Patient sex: M
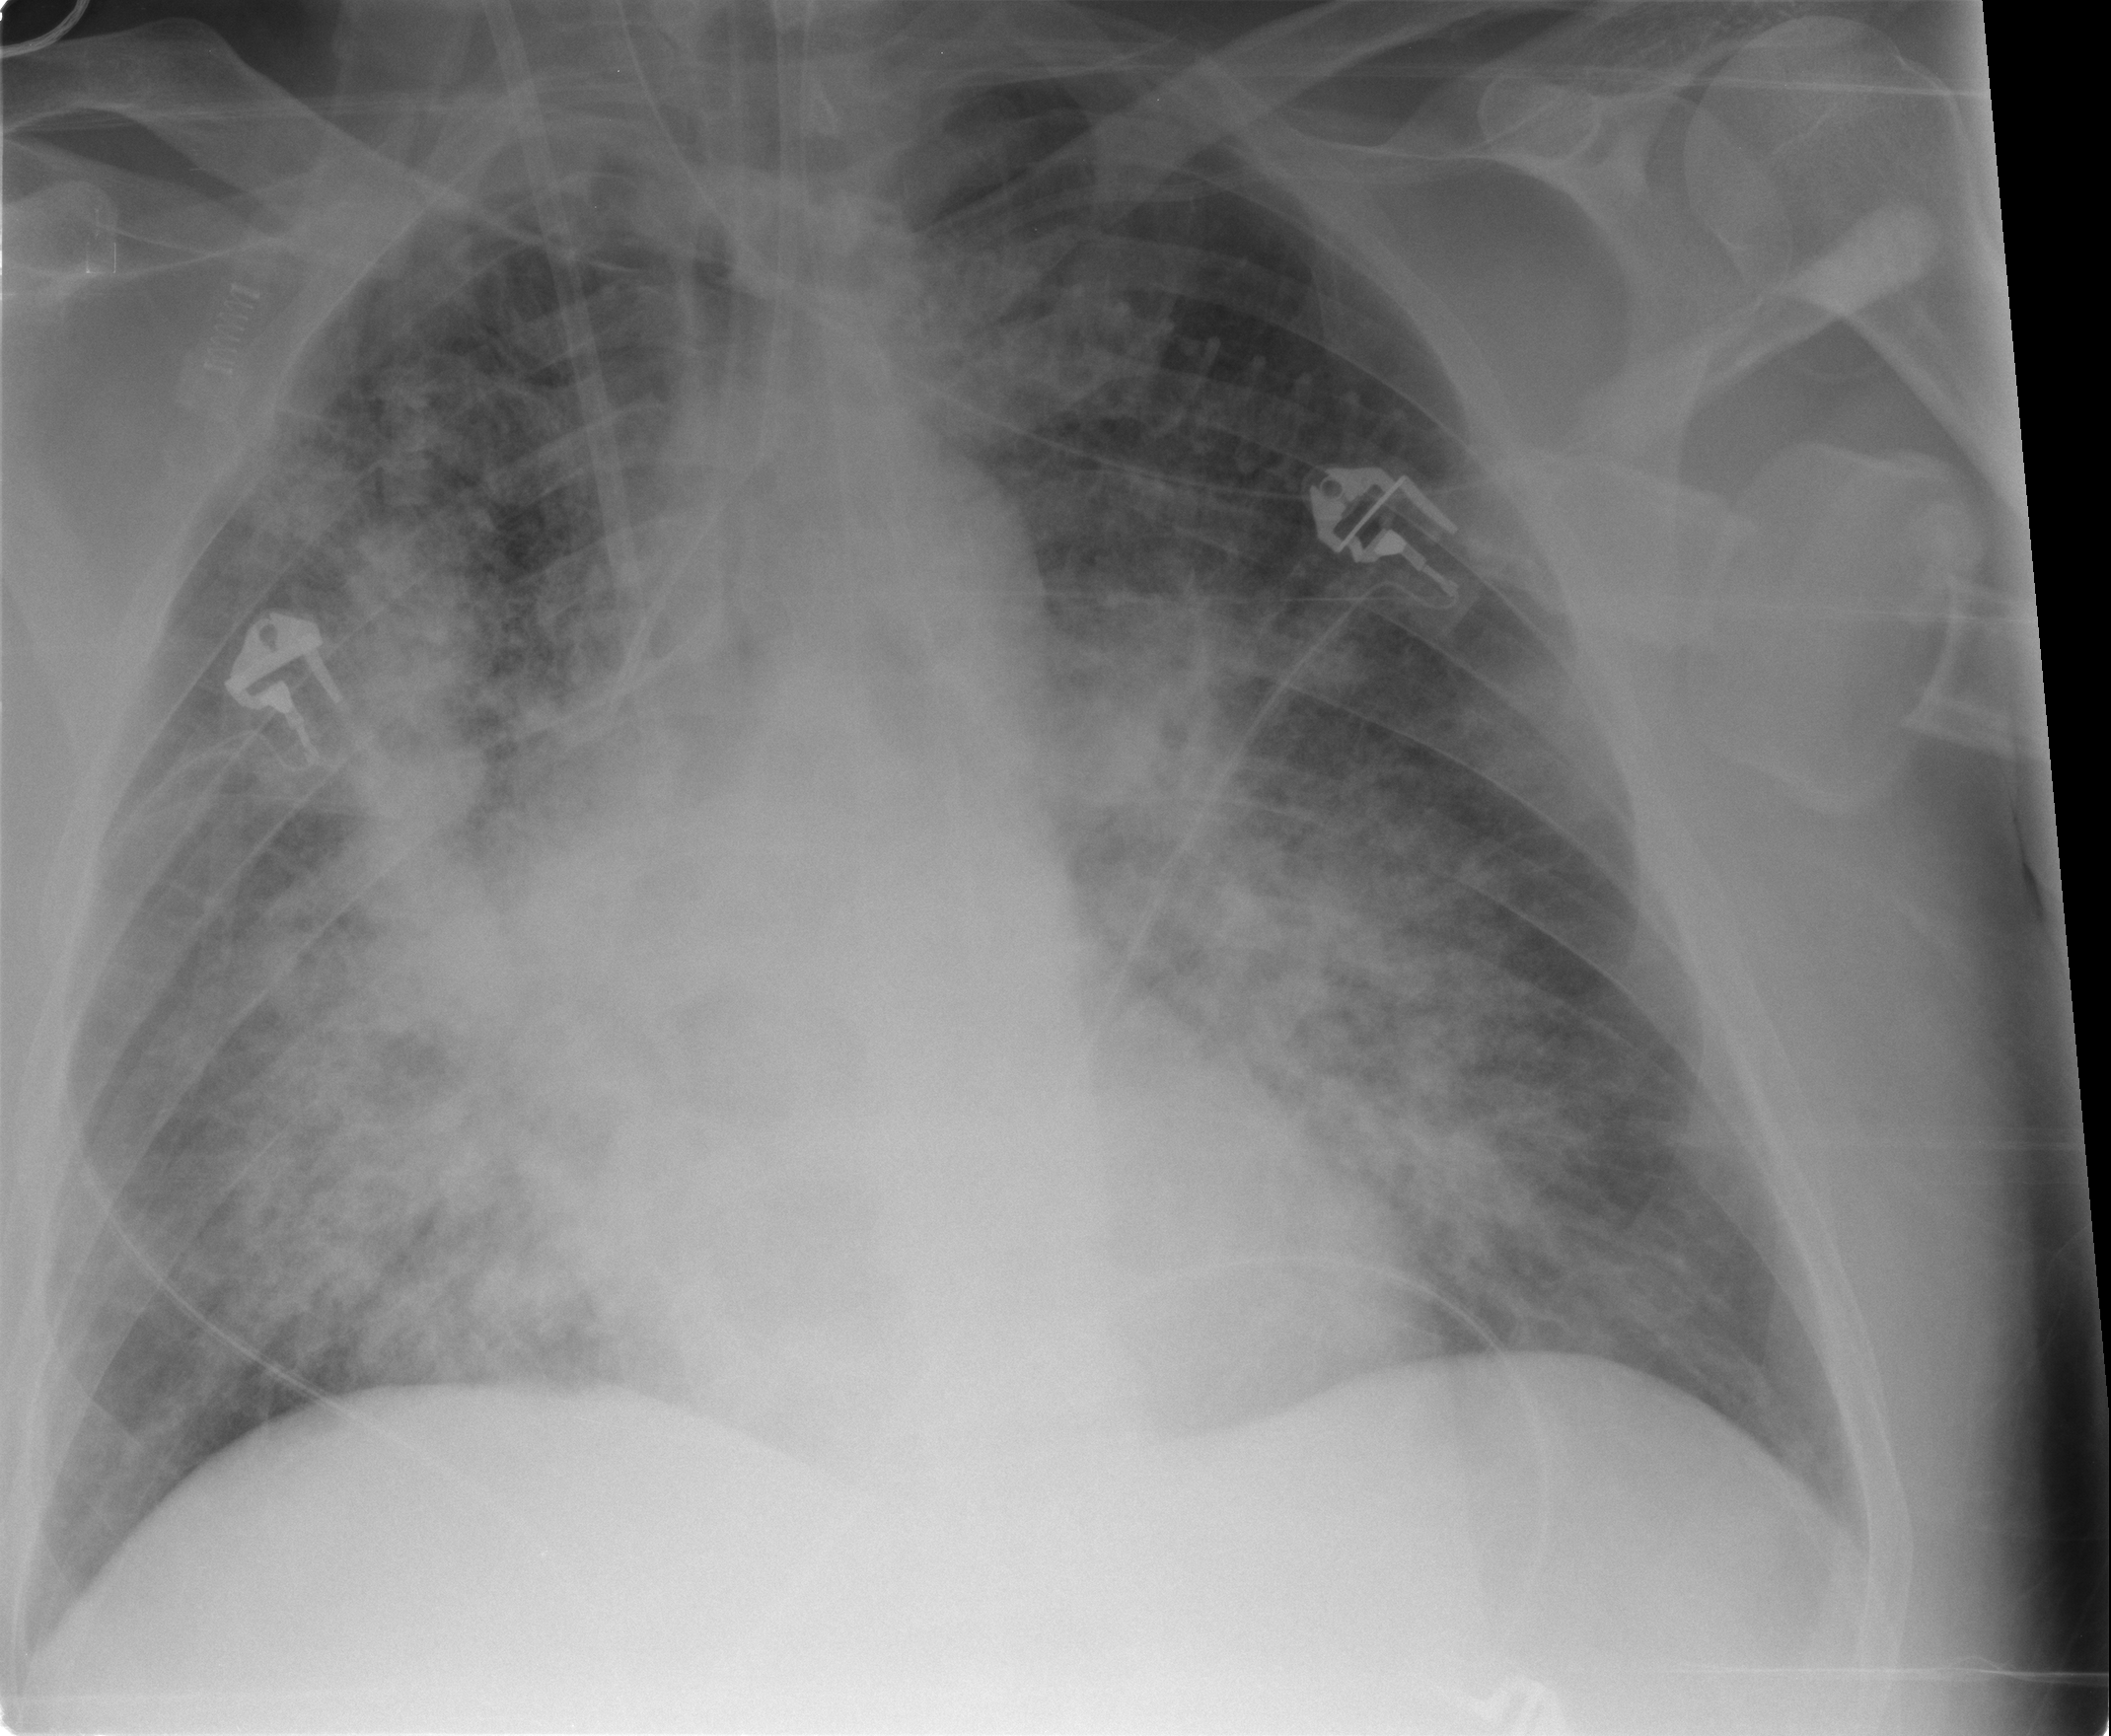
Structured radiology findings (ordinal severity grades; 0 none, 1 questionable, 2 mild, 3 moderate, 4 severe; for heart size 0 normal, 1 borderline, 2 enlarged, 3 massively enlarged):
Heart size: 0
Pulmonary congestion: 3
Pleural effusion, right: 0
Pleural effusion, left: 0
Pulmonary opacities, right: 3
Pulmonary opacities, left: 3
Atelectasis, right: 2
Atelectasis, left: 2